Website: lowes
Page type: review-order
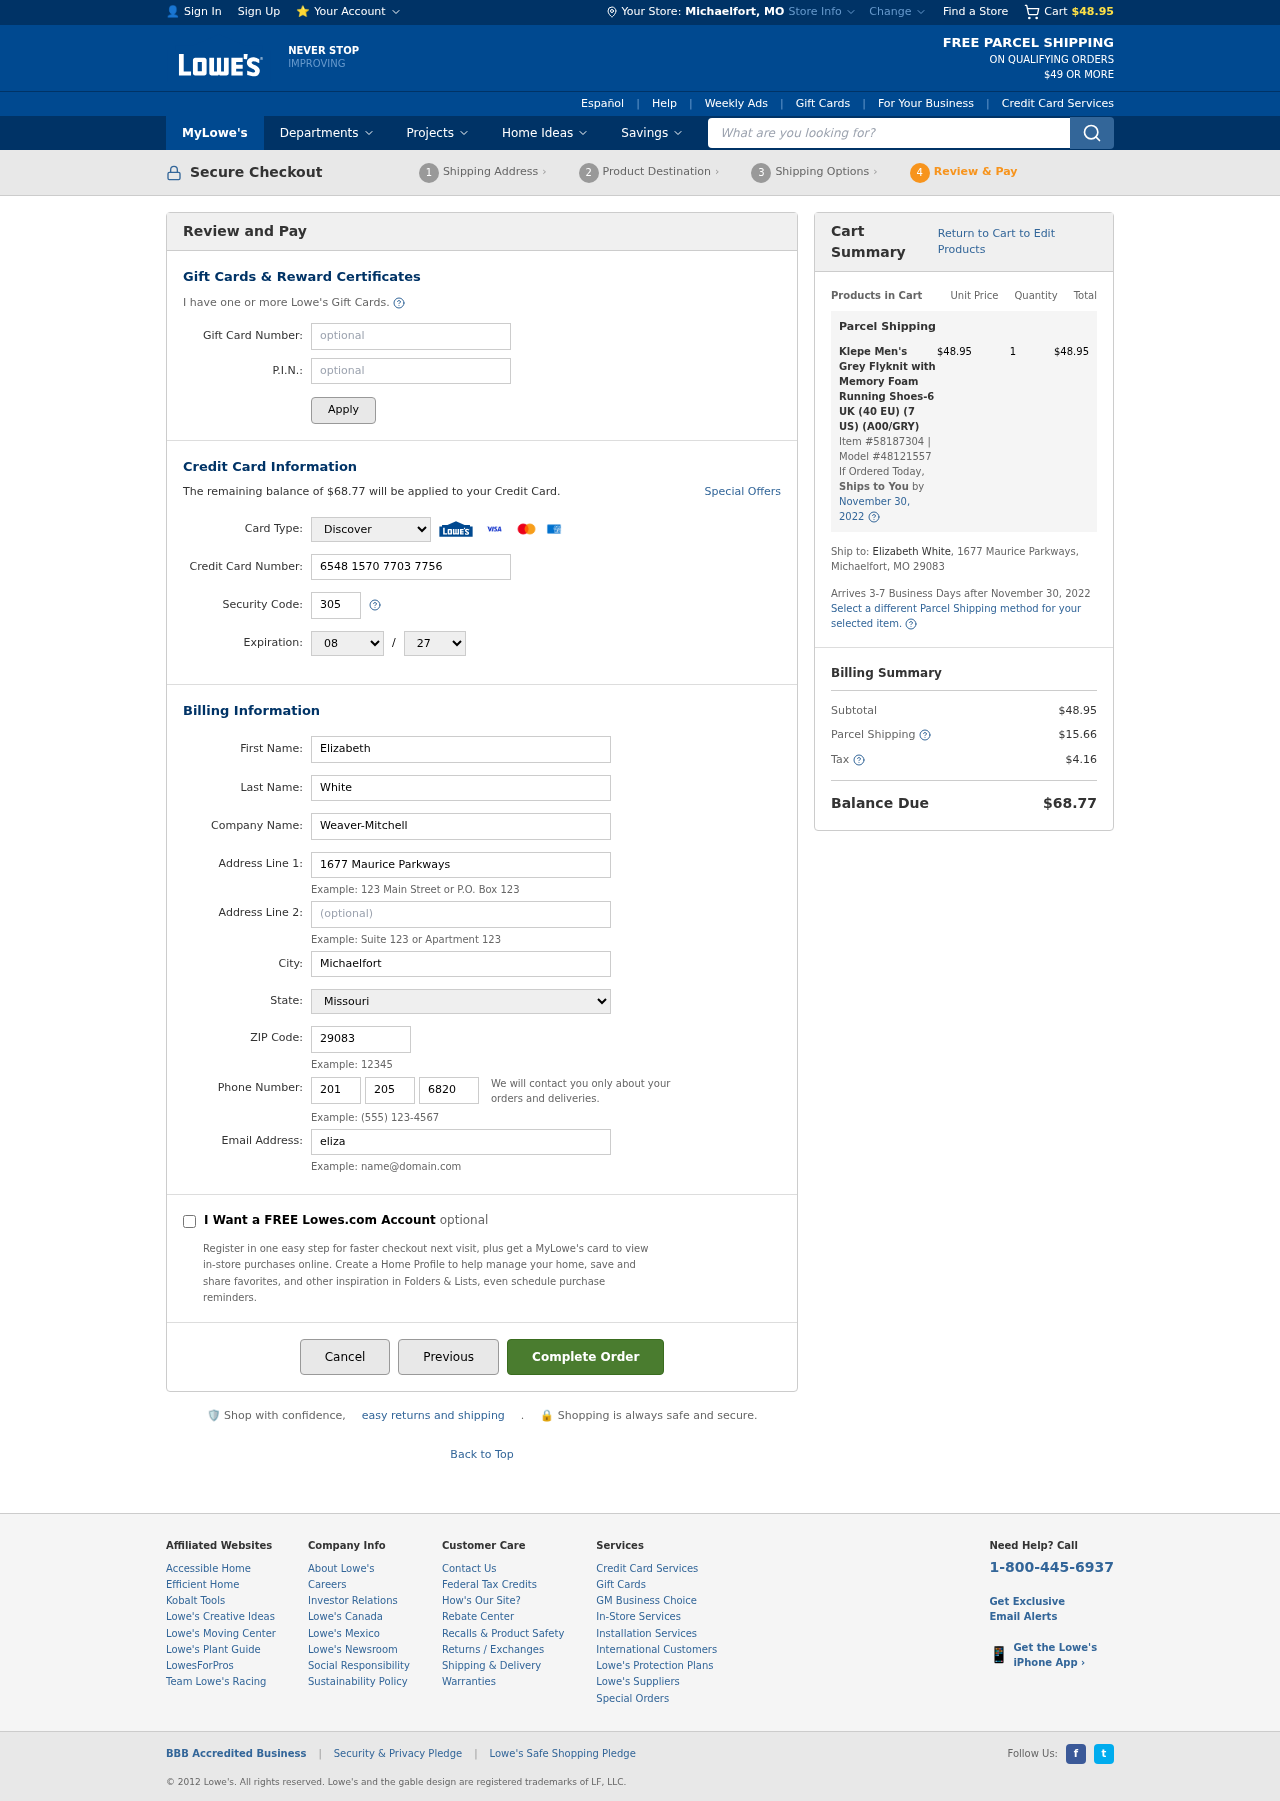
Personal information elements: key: PII_CARD_CVV
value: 305
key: PII_CARD_EXPIRY_MONTH
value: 08
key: PII_CARD_EXPIRY_YEAR
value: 27
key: PII_CARD_NUMBER
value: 6548 1570 7703 7756
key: PII_CARD_TYPE
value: Discover
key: PII_CITY
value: Michaelfort
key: PII_CITY_STATE
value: Michaelfort, MO
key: PII_COMPANY
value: Weaver-Mitchell
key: PII_EMAIL
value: elizabeth.white@hotmail.com
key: PII_FIRSTNAME
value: Elizabeth
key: PII_LASTNAME
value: White
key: PII_PHONE_AREA
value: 201
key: PII_PHONE_PREFIX
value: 205
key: PII_PHONE_SUFFIX
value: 6820
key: PII_POSTCODE
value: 29083
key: PII_STATE
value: Missouri
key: PII_STREET
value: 1677 Maurice Parkways
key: PII_STREET2
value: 1677 Maurice Parkways
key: PII_FULLNAME2
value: Elizabeth White
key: PII_STATE_ABBR
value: MO
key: PII_POSTCODE_FULL
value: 29083
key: PII_CITY_STATE_ZIP
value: Michaelfort, MO 29083
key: PII_POSTCODE_NUMERIC
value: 29083
Product elements: key: PRODUCT1_NAME
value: Klepe Men's Grey Flyknit with Memory Foam Running Shoes-6 UK (40 EU) (7 US) (A00/GRY)
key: PRODUCT1_PRICE
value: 48.95
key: PRODUCT1_QUANTITY
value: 1
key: PRODUCT1_ITEM_NUMBER
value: Item #58187304
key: PRODUCT1_MODEL_NUMBER
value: Model #48121557
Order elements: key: ORDER_SUBTOTAL
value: $48.95
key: ORDER_BALANCE_DUE
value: $68.77
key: ORDER_SHIPPING_DATE
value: November 30, 2022
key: ORDER_ITEM_TOTAL
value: $48.95
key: ORDER_SHIPPING_DATE2
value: November 30, 2022
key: ORDER_SHIPPING_COST
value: $15.66
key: ORDER_TAX
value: $4.16
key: ORDER_TOTAL
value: $68.77
Search elements: key: HEADER_SEARCH
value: What are you looking for?